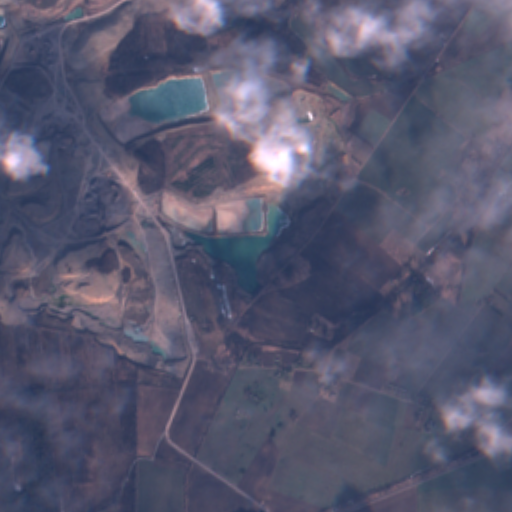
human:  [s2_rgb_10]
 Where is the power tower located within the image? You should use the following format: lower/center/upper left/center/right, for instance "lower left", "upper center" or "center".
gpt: The power tower is located in the upper of the image.
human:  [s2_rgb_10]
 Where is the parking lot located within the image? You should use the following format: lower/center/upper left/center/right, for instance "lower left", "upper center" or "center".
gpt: There is no parking lot in the image.